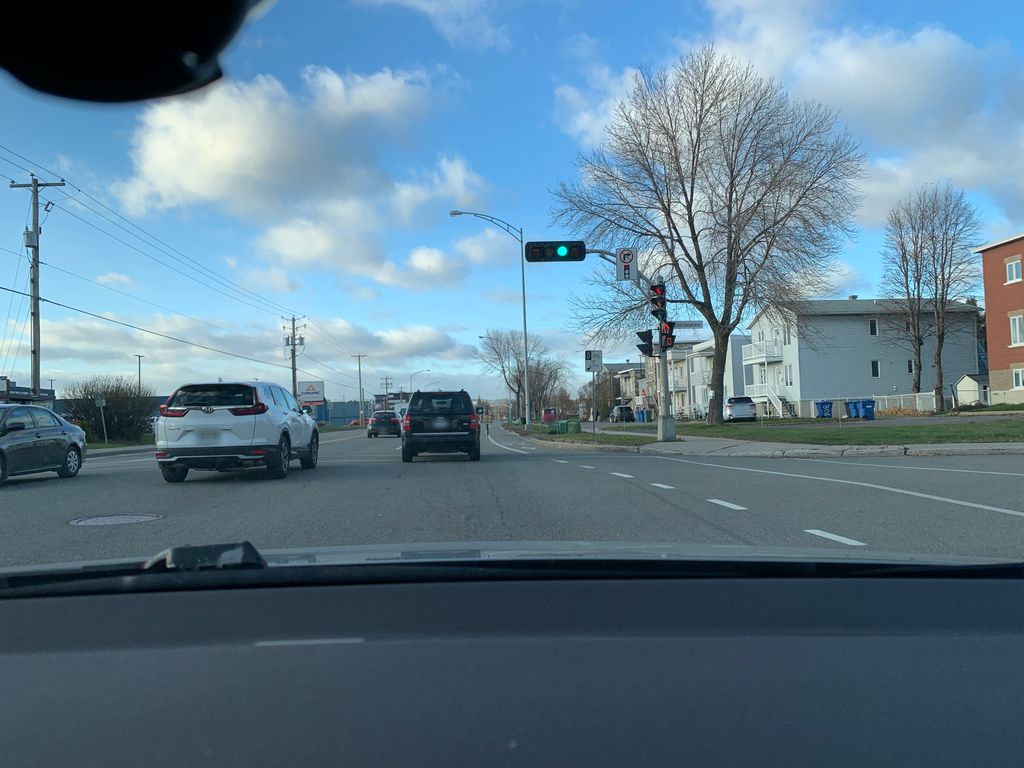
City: quebec_city